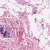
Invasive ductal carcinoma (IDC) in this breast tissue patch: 0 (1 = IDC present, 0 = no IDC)